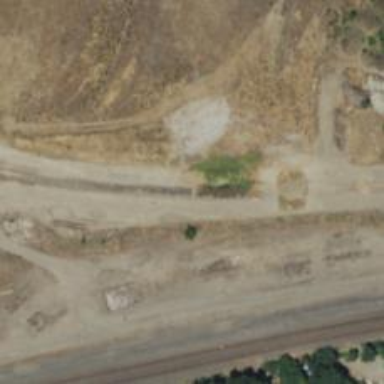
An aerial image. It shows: Abandoned railway yard is depicted.